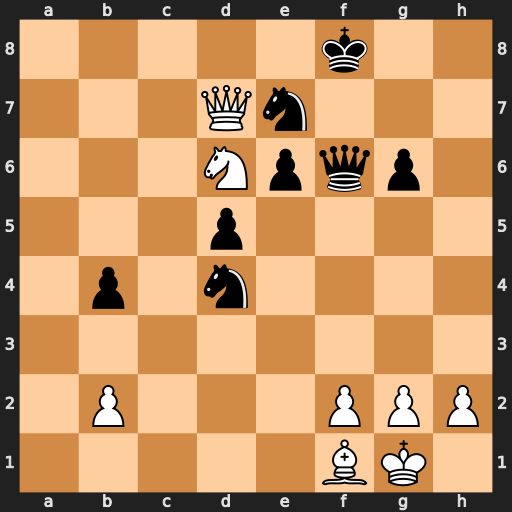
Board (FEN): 5k2/3Qn3/3Npqp1/3p4/1p1n4/8/1P3PPP/5BK1
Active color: w
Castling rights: -
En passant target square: -
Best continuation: Qd8+ Kg7 Ne8+